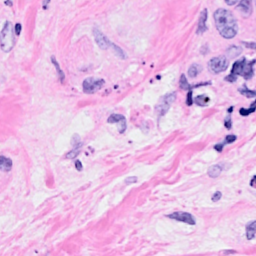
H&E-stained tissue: Breast